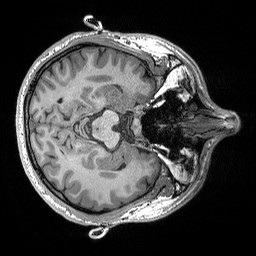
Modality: T1w
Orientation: axial
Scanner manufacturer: siemens
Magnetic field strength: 3 T
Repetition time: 2.3 s
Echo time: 0.00298 s